Question: A client has installed Sql server 2005 reporting services. When we go to the web bit at 'http://servername/reports/' we just see a blank screen like:

We are using windows authentication and I think it has authenticated us as the "site settings" button is appearing and we can alter site security, add to roles etc.
I have had this before and cant remember how I fixed it.
Any ideas?
Thanks,
Alex
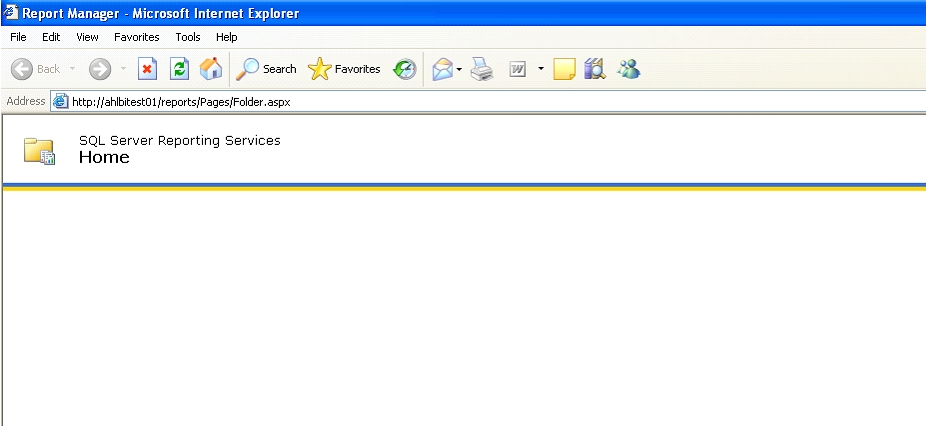
Answer: Client reinstalled and this then worked fine. Must have become corrupted in some way.